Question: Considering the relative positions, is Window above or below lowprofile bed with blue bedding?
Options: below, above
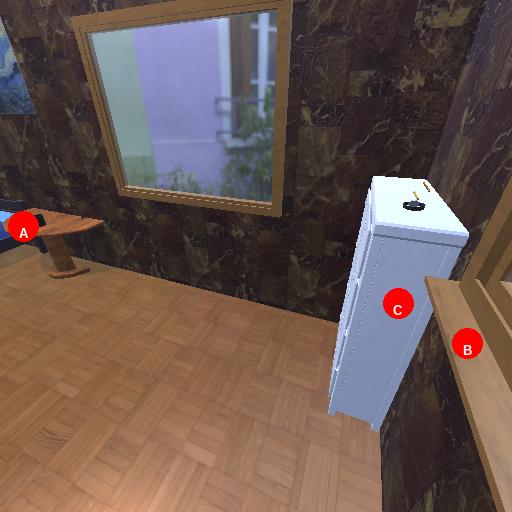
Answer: below